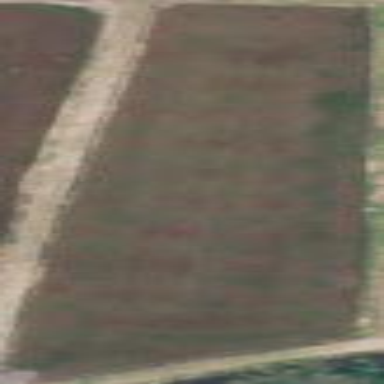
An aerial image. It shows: Farmland with cranberries as the main crop.